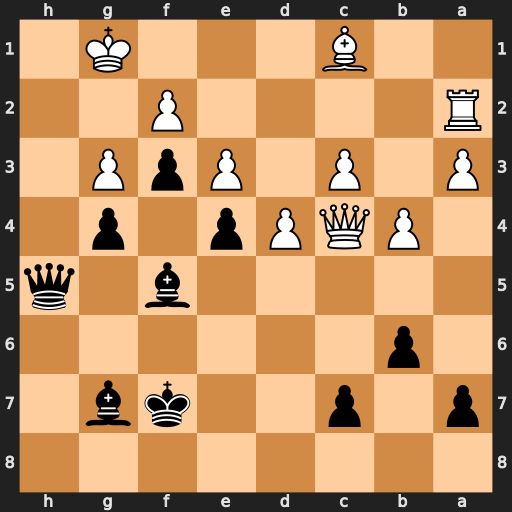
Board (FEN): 8/p1p2kb1/1p6/5b1q/1PQPp1p1/P1P1PpP1/R4P2/2B3K1
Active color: b
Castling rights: -
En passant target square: -
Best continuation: Be6 Qxc7+ Kg8